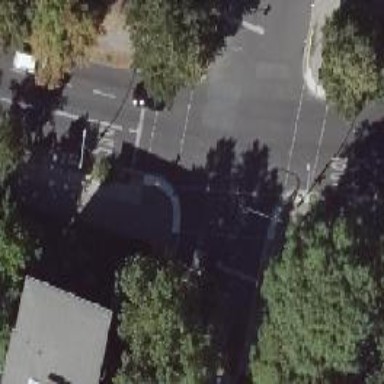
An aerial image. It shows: Road crossing with traffic signals.